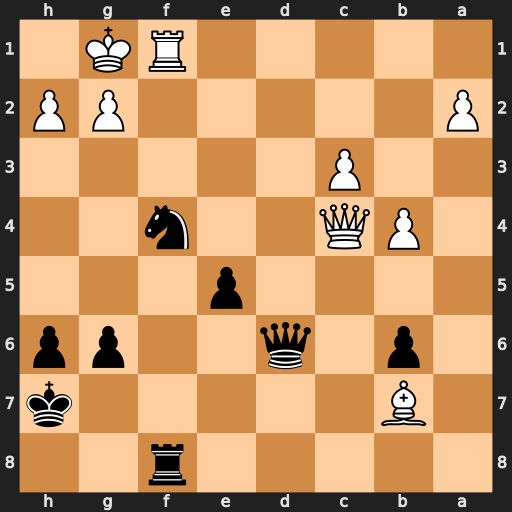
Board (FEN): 5r2/1B5k/1p1q2pp/4p3/1PQ2n2/2P5/P5PP/5RK1
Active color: b
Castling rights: -
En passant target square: -
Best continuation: b5 Qe4 Qb6+ Kh1 Nh3